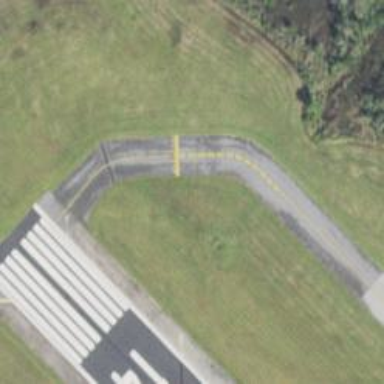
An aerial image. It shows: View of taxiway at the airport.